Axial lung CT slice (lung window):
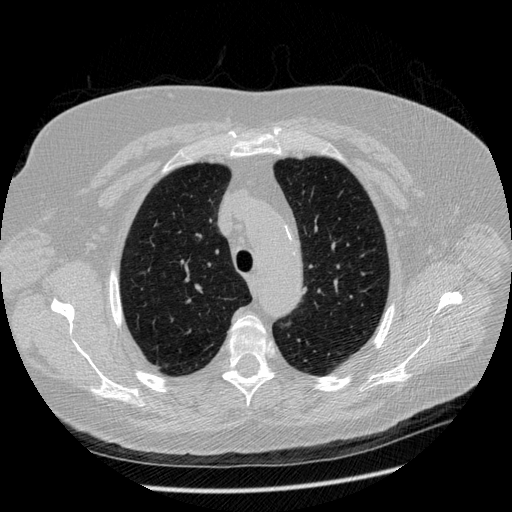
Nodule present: no